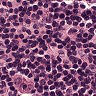
Metastatic tissue present: no